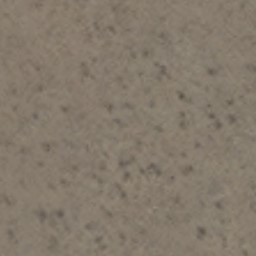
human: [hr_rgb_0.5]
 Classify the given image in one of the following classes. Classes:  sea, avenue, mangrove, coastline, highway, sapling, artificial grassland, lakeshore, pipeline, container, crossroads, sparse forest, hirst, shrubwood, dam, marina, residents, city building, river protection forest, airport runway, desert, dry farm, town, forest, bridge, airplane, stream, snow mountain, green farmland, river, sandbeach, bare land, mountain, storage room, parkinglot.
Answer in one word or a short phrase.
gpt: bare land